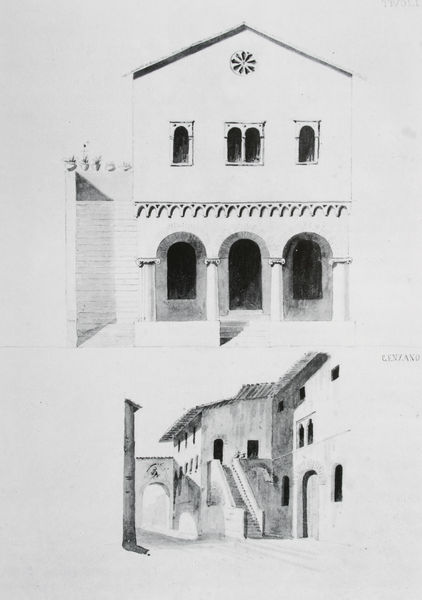
Titel: Tivoli und Genzano
Künstler: Friedrich von Gärtner
Standort: München
Institution: Architekturmuseum der Technischen Universität
Schlagwörter: schatten, weiß, blumen, fenster, grau, licht, mund, schwarz, skizze, strasse, säule, säulen, tür, zeichnung, dach, gebäude, haus, wand, architektur, stein, häuser, hütte, kirche, sonne, rund, keramik, spanien, schrift, ansicht, bogen, fassade, gasse, perspektive, süden, zwei, studie, warm, dorf, dächer, giebel, mauer, grafik, graphik, hof, rundbogen, treppe, vorsprung, symmetrie, vasen, durchgang, stufen, tor, aufsicht, bögen, töpfe, eingang, eingänge, innenhof, archtektur, torbogen, schnitt, schwarz weiss, text, bleistift, entwurf, arkaden, kapitelle, kapitell, studien, fries, portal, sims, gesims, rosette, ionisch, fluchtpunkt, rundbögen, plan, entwürfe, schindeln, gebälk, aufriss, häuserzeile, zweigeschossig, rotunde, fensterrose, fendter, dacht, biforium, doppelfenster, doppelbögen, giebelseite, zeicnhung, einagng